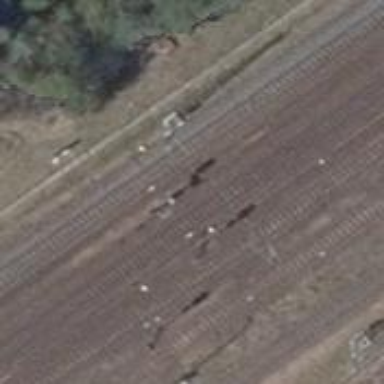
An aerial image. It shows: Railway signal.